Question: How to achieve this with pure html 5 and css 3 as shown on example?
Main goal is to wrap text by whitespaces in custom shapes.
I imagine how to it with javascript, but it is wrong way.

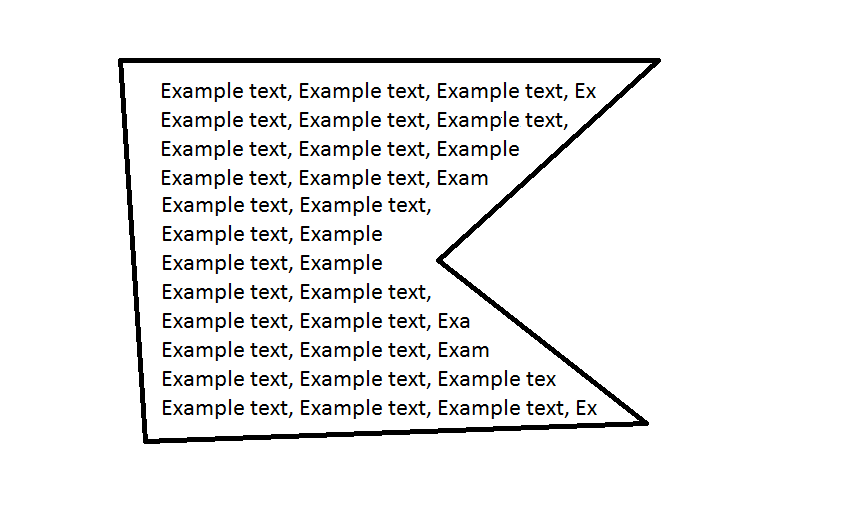
Answer: You can look after this <URL>
'''
.shaped{
/*...*/
shape-outside: polygon(0 0, 100% 0, 100% 100%, 30% 100%);
shape-margin: 20px;
}
'''
<URL>
I belive there is polyfill
'''
<script src="shapes-polyfill.min.js"></script>
'''
<URL>
But I didn't check it by myself so cant give you 100% sure..
And here is codepen example (made not by me - found right now on codepen) <URL>